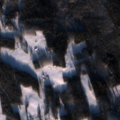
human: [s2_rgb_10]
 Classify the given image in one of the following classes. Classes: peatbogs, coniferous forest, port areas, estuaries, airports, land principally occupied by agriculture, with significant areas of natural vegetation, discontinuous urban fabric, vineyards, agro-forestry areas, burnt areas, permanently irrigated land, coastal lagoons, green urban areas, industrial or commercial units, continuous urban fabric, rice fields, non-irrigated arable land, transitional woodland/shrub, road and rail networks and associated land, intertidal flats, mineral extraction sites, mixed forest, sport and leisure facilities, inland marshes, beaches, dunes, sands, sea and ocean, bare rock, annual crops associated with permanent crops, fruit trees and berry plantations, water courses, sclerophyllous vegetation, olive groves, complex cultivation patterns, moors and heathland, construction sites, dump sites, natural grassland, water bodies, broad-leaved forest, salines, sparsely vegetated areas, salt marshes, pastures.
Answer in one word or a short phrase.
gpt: non-irrigated arable land, land principally occupied by agriculture, with significant areas of natural vegetation, broad-leaved forest, coniferous forest, mixed forest